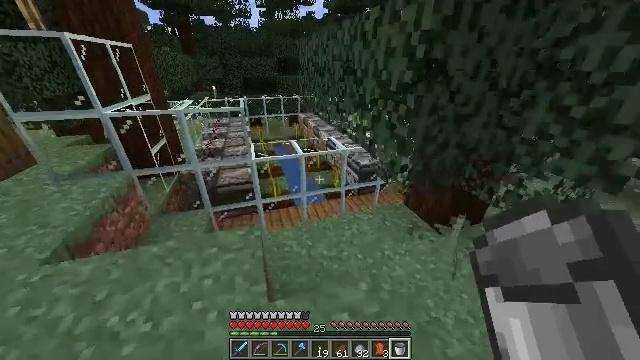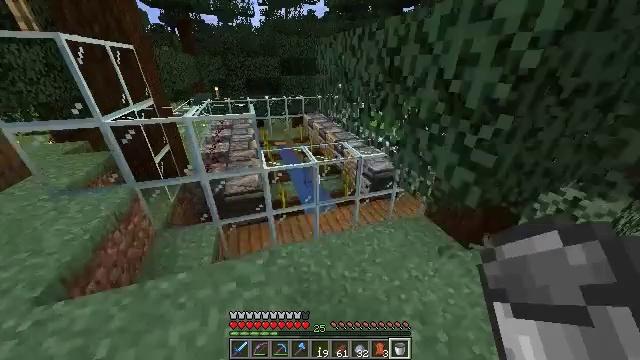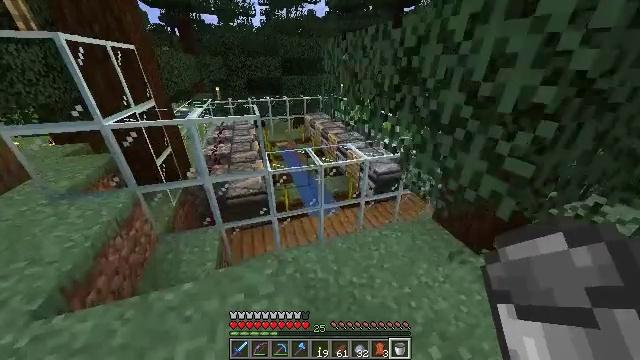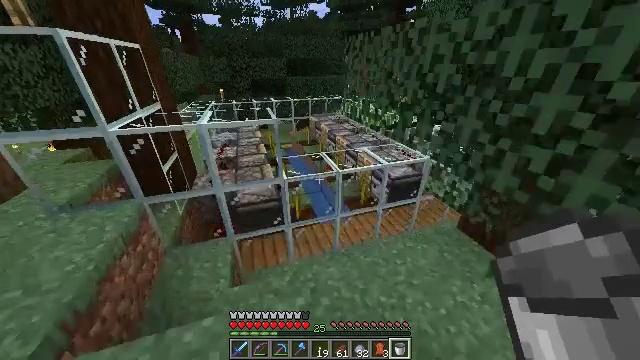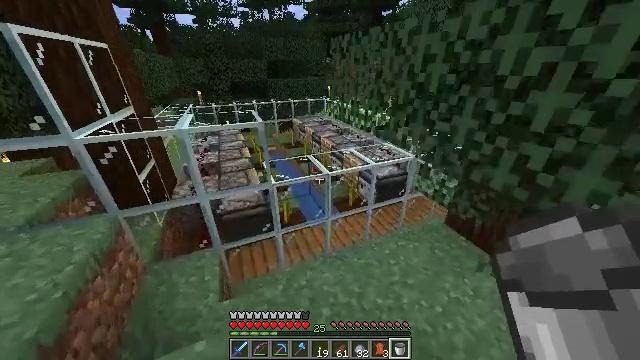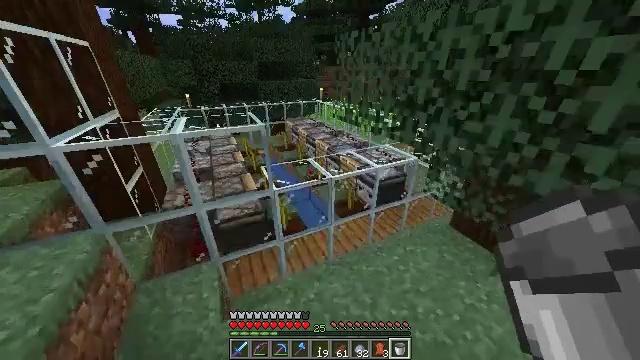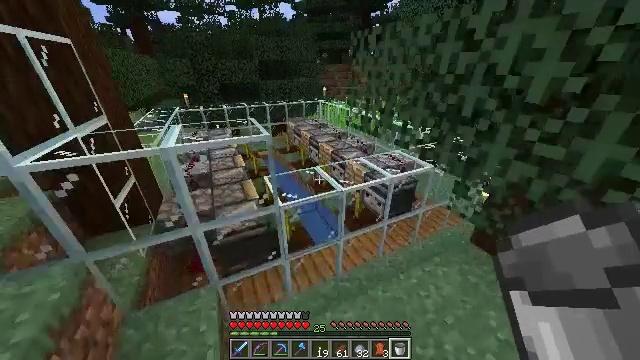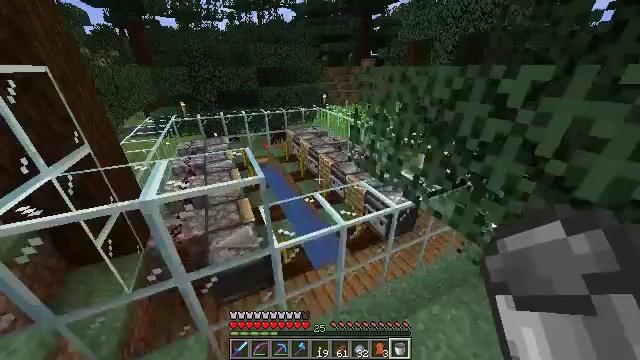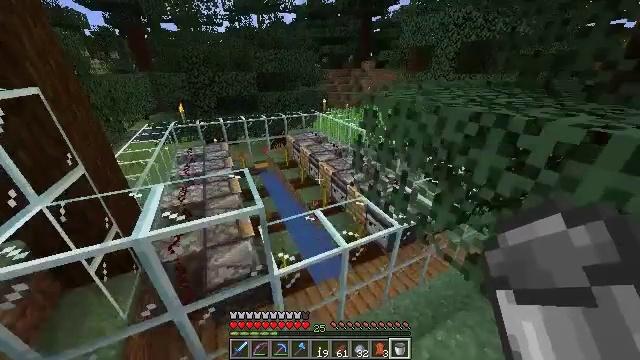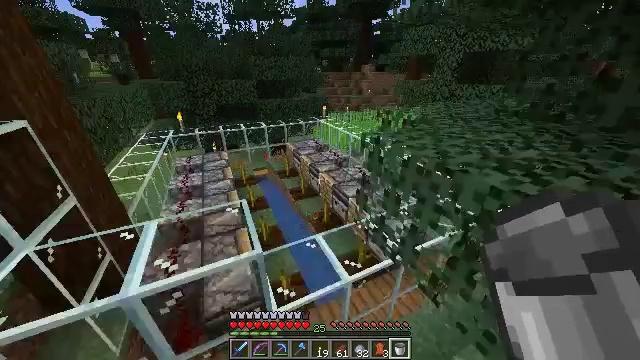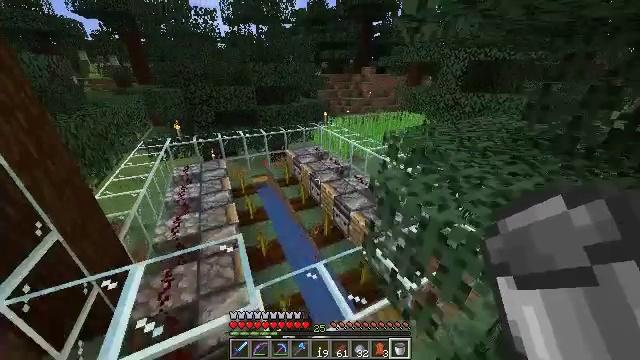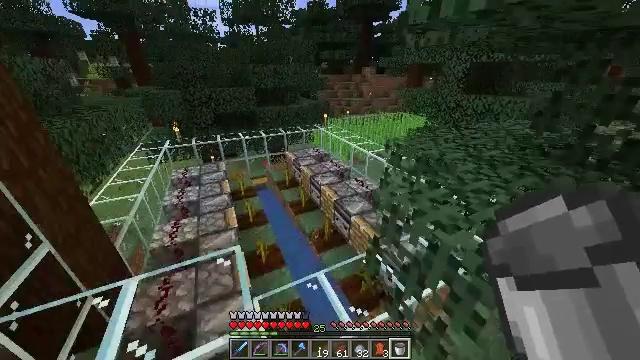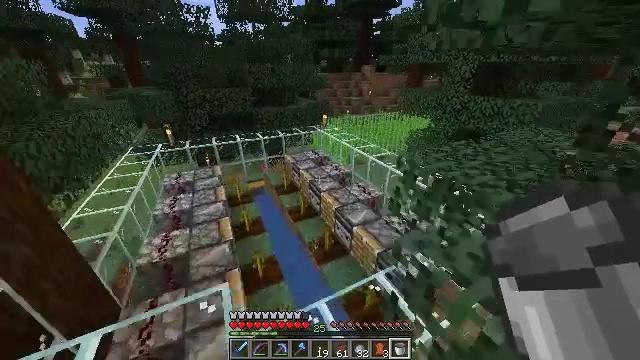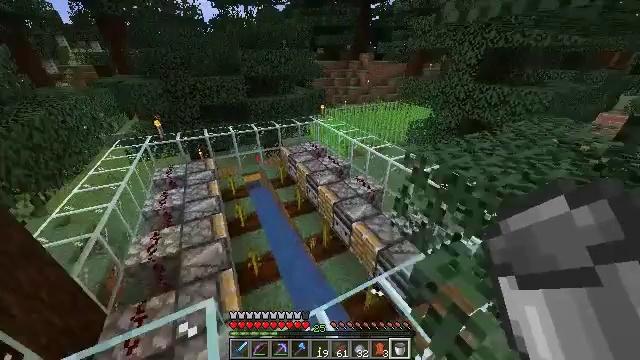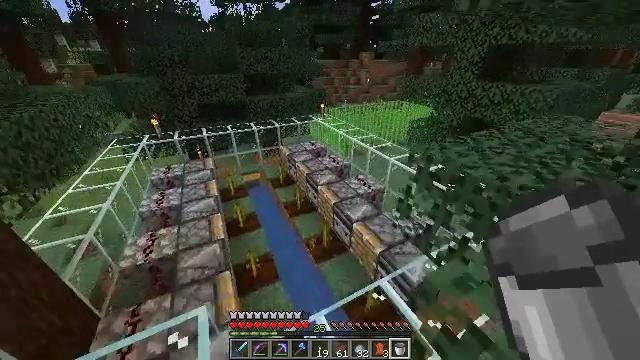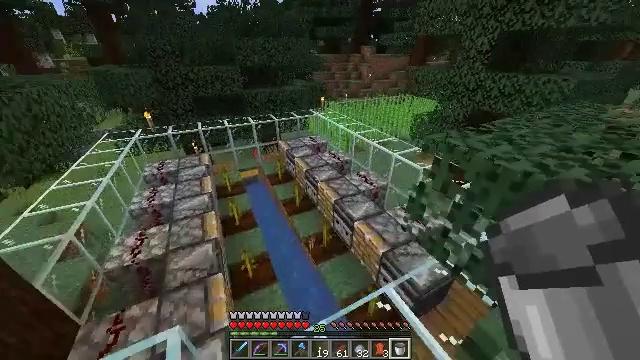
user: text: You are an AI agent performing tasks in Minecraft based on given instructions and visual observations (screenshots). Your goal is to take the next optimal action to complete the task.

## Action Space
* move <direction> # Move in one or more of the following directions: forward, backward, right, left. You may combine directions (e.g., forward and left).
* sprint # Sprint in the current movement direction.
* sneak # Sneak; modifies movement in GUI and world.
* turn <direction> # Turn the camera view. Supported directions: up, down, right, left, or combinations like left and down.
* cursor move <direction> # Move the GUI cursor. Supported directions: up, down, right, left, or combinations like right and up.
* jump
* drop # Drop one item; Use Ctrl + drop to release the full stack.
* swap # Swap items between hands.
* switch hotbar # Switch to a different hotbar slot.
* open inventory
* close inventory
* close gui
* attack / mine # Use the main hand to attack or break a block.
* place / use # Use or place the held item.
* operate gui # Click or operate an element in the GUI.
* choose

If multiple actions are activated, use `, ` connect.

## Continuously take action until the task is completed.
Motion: motion action
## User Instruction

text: Collect potatoes from the garden.
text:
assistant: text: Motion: move forward and move left
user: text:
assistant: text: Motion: move forward and move left
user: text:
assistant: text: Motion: move forward and move left
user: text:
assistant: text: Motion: move forward and move left, turn right
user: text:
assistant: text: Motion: move forward, turn right
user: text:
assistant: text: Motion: move forward
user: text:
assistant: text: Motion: move forward, jump
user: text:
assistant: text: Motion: move forward, jump
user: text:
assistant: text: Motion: move forward, jump
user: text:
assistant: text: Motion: move forward, jump
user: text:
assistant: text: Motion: move forward
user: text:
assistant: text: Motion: move forward
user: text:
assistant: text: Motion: move forward and move right, turn down
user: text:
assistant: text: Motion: move forward and move right
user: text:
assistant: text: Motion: move forward and move right
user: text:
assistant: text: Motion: move forward
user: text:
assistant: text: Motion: move forward
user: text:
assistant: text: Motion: move forward
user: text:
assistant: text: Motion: move forward, turn right and down
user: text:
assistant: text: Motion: move forward and move right, turn right and down
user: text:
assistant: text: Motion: move forward and move right, turn right and down
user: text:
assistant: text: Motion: move forward and move right, turn down
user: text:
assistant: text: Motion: move forward and move right
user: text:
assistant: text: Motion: move forward and move right, turn left
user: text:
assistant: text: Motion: move forward and move right, turn left
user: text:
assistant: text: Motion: move forward and move right, turn left
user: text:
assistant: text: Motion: move forward and move right, turn left and down
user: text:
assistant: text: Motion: move forward and move right, turn left and down
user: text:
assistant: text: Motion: move forward and move right, turn left and down
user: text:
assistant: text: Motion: move forward and move right, turn left and down